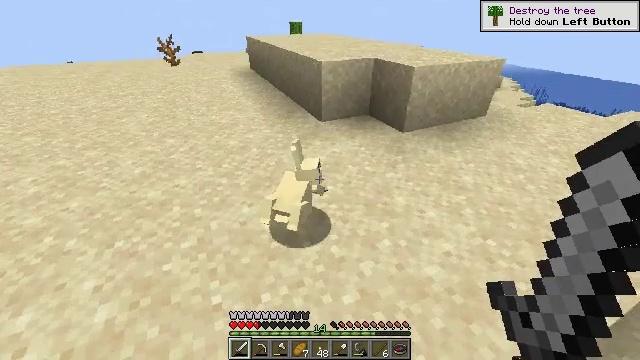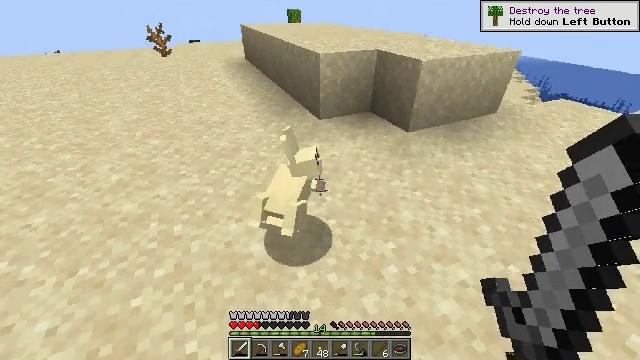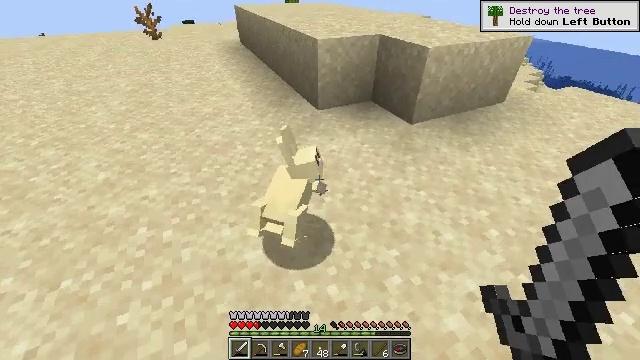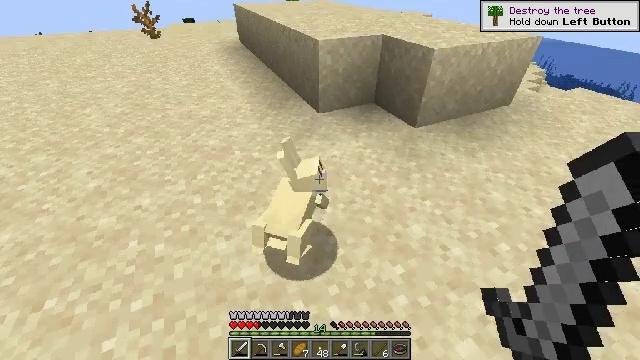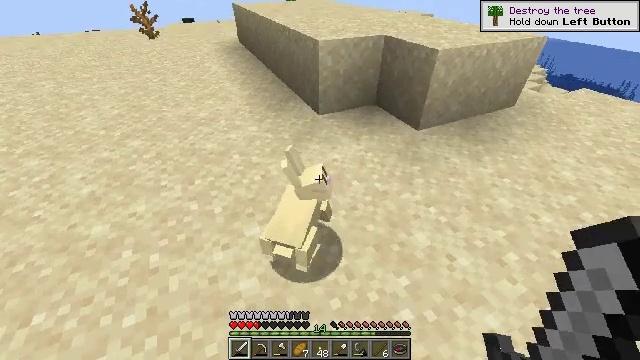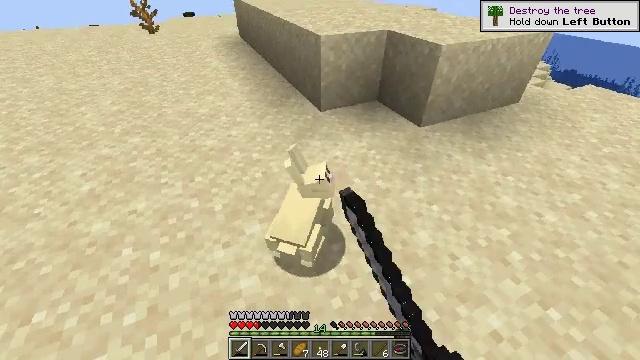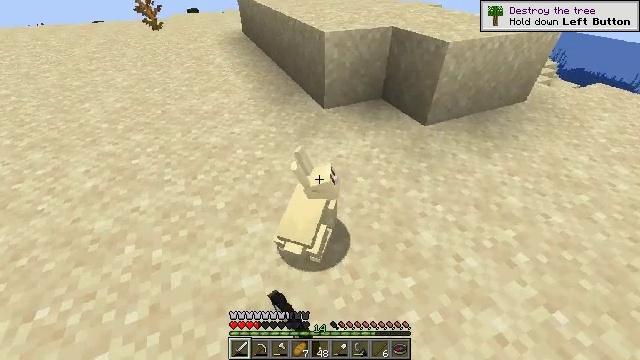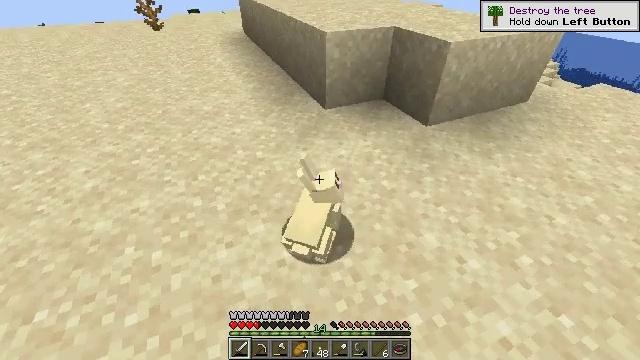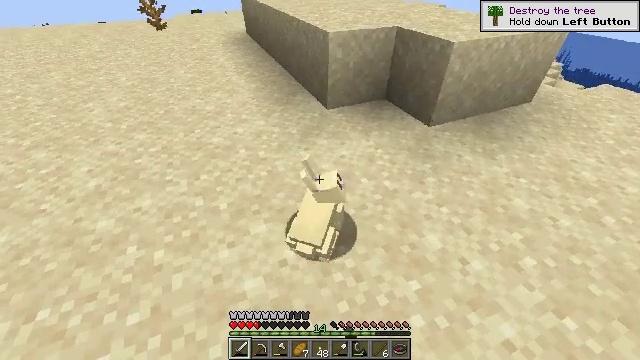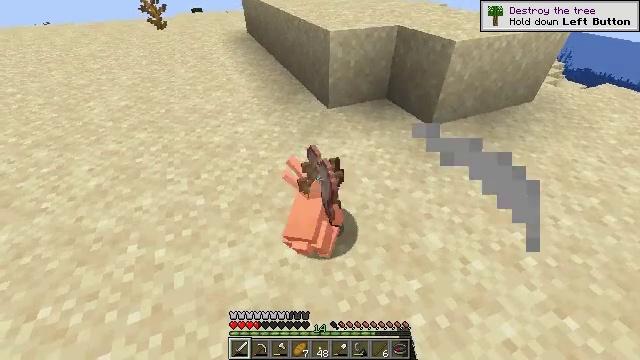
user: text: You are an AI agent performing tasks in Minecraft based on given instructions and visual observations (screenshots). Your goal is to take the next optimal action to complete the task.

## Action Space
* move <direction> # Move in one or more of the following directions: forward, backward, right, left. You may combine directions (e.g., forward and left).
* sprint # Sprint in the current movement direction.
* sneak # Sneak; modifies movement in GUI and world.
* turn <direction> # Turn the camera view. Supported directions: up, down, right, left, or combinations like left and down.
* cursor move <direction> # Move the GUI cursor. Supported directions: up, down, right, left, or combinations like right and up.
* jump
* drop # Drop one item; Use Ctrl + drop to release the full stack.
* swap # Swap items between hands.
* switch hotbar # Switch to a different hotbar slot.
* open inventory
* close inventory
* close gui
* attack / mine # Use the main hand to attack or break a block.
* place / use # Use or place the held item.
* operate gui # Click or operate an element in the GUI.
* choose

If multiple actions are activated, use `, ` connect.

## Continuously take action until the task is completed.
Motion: motion action
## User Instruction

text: Hunt animals.
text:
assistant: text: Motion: move forward, turn down
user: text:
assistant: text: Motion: move forward, turn down
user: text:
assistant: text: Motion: no_op
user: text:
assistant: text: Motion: attack / mine
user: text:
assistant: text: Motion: attack / mine
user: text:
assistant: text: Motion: attack / mine
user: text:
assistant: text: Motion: no_op
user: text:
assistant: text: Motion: no_op
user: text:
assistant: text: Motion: attack / mine
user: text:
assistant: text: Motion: attack / mine